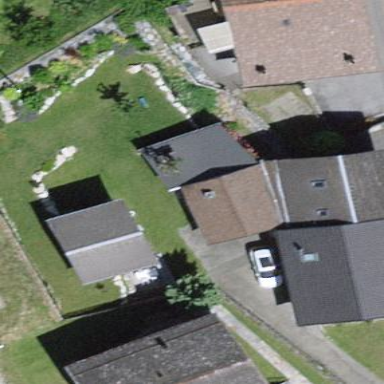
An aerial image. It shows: Simple and straightforward house.